Question: I want to create a facebook custom story like nike does, but i'm not able to figure out how they wrote html with css actions and maybe javascript in facebook (Hover over the bars change the distance runned and change the date when you do it and some other stuff)
Any ideas will be appreciate

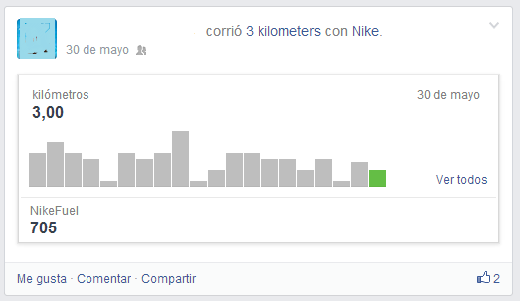
Answer: To achieve this you have to use Facebook graph api. there is no need to create a custom story use the common stories and post the parameters and you will be able to see that effect. It comes by default[Faceboook takes care of it].